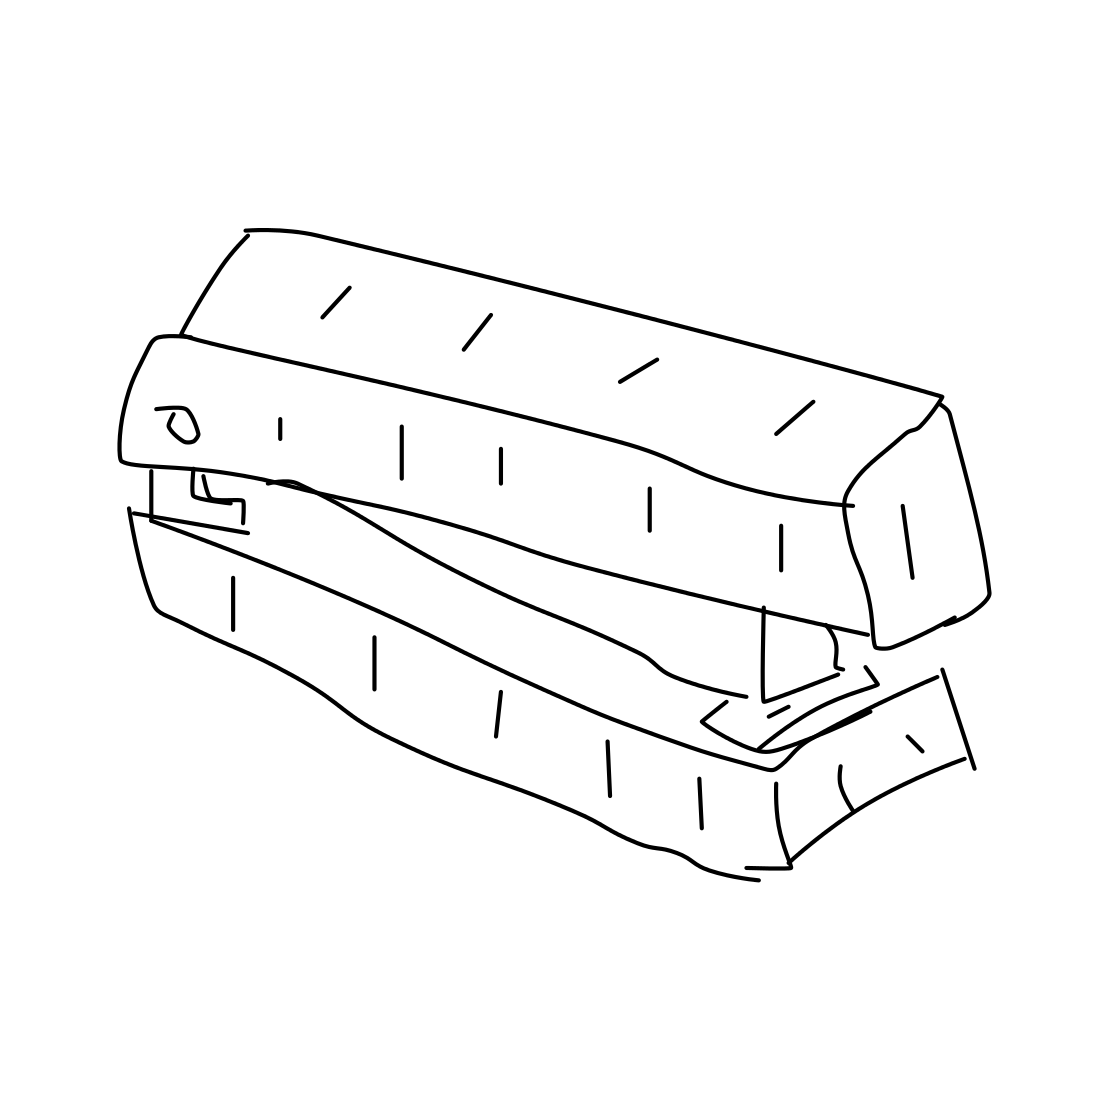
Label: stapler